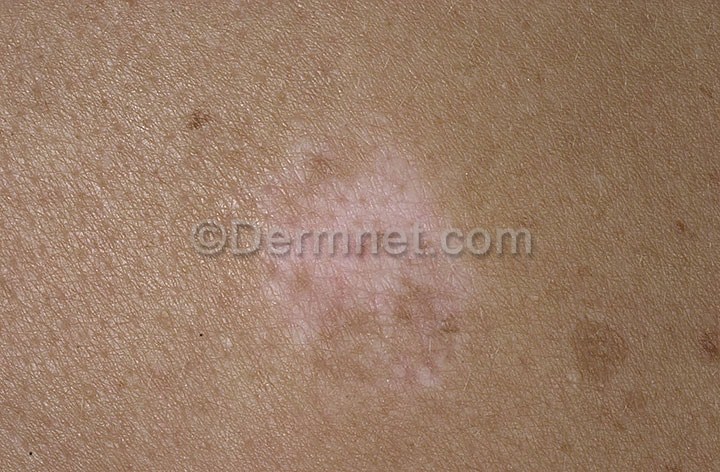
Disease: Melanoma Skin Cancer Nevi and Moles